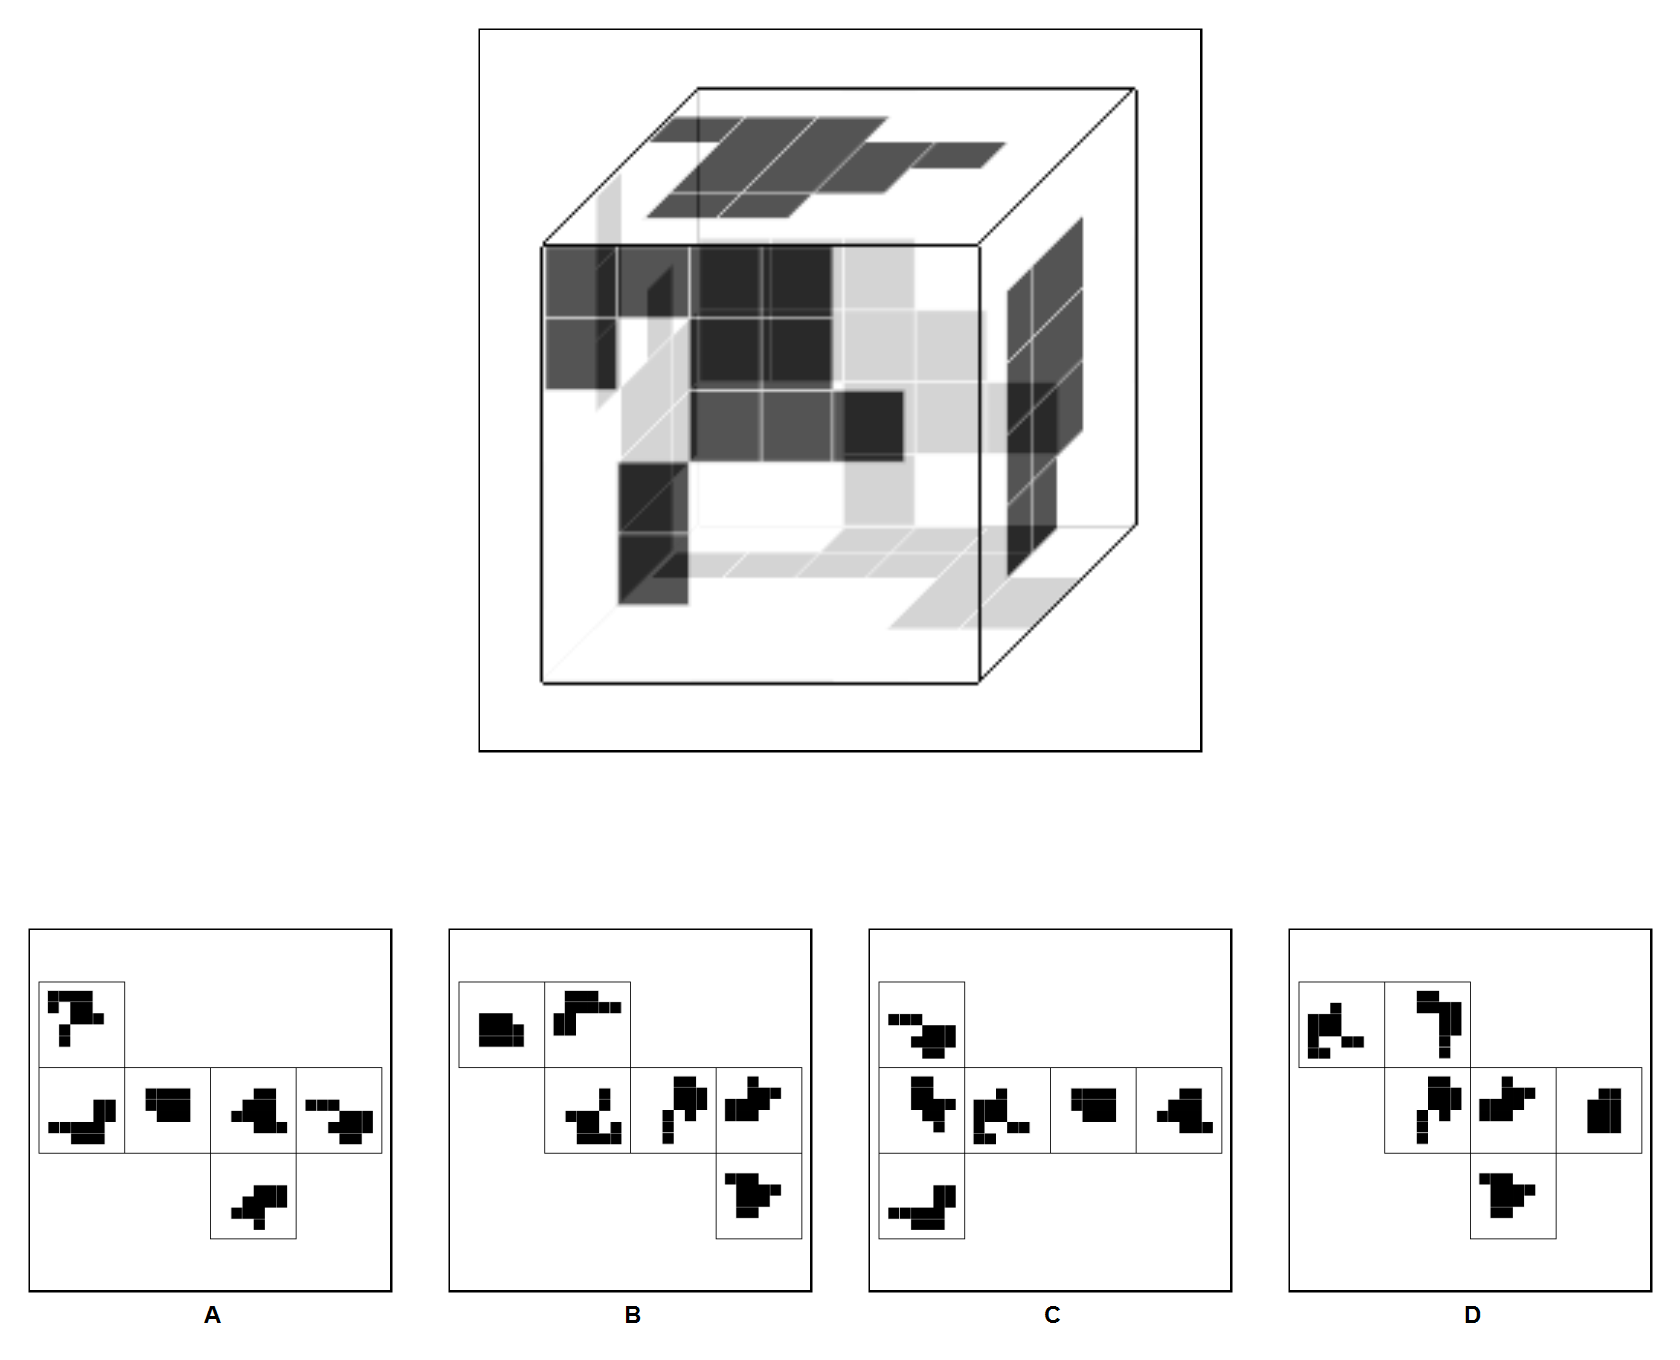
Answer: C